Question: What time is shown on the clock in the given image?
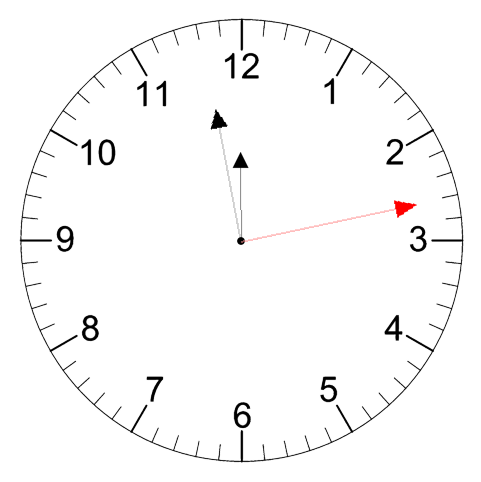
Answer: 11:58:13